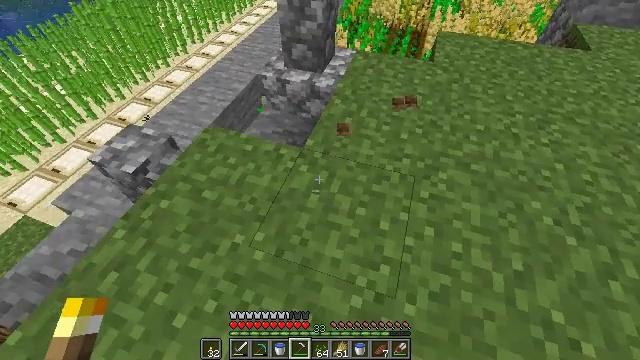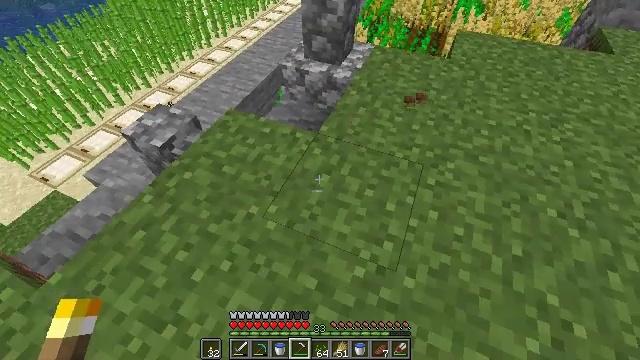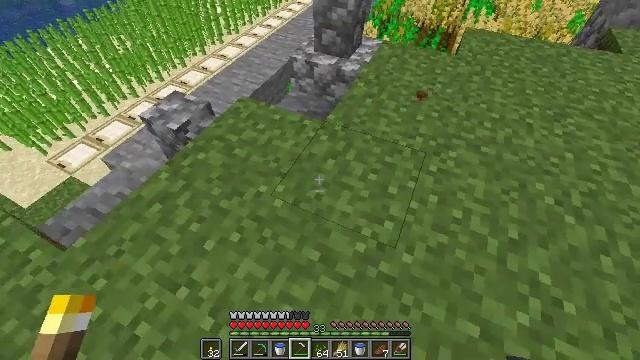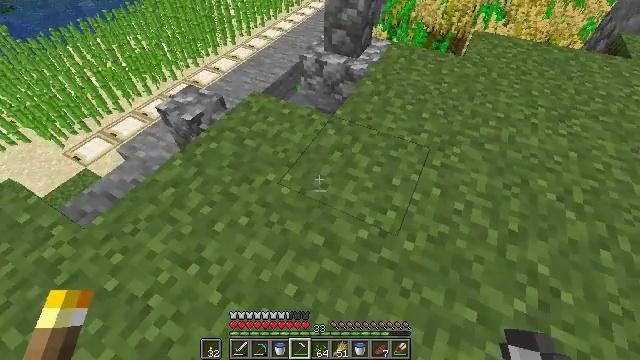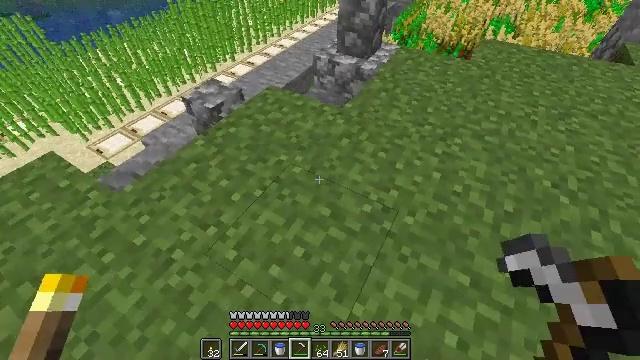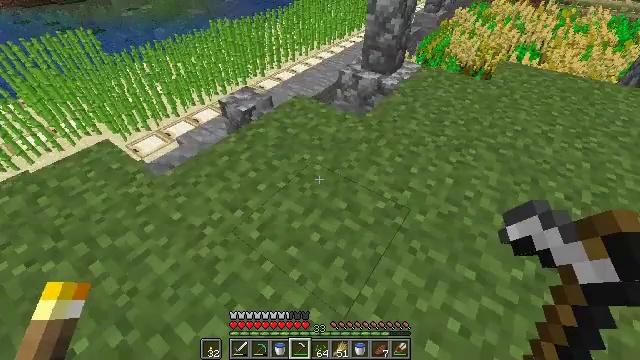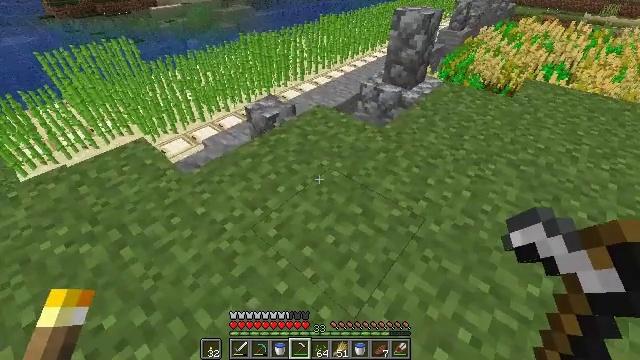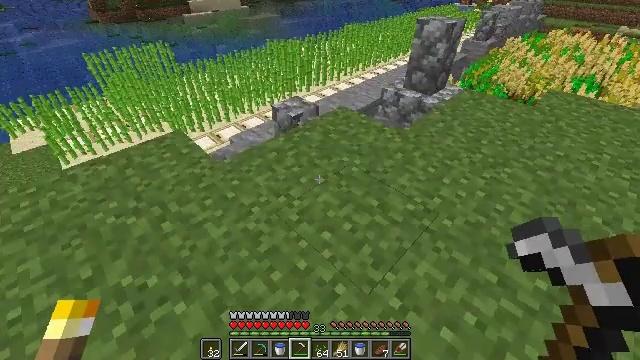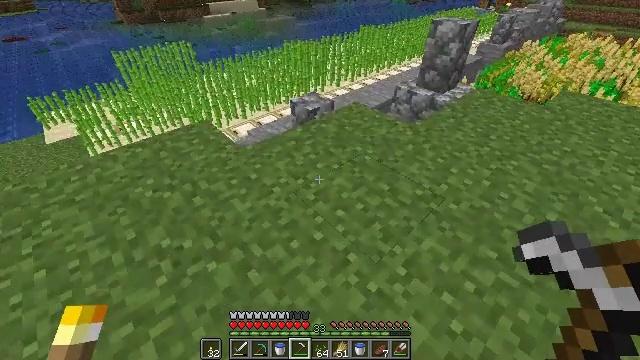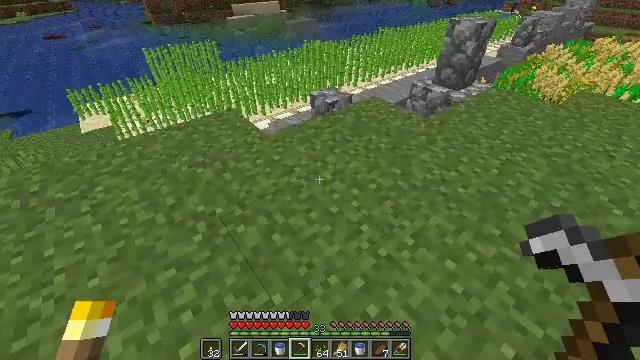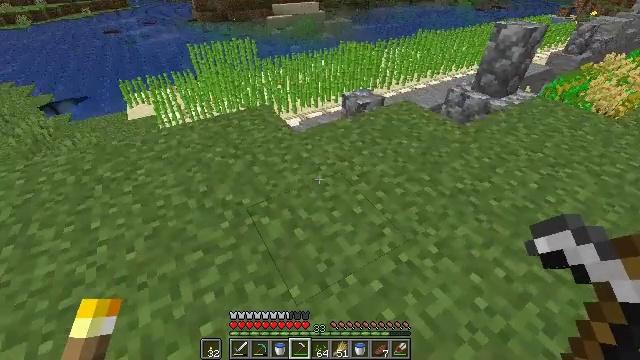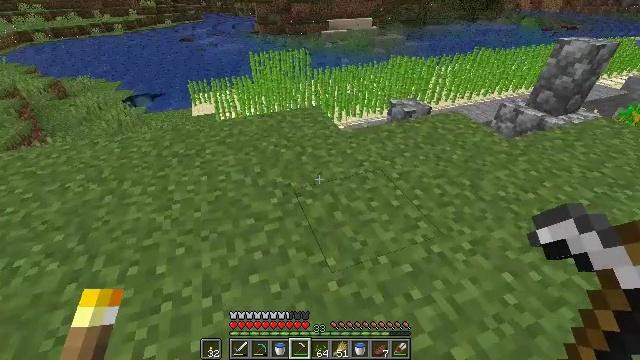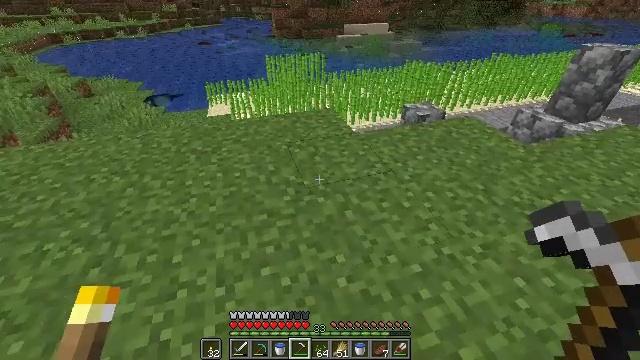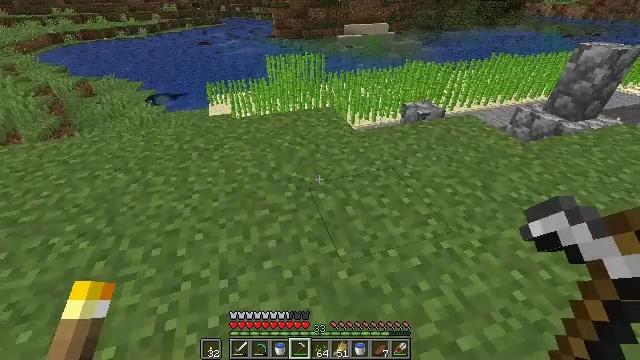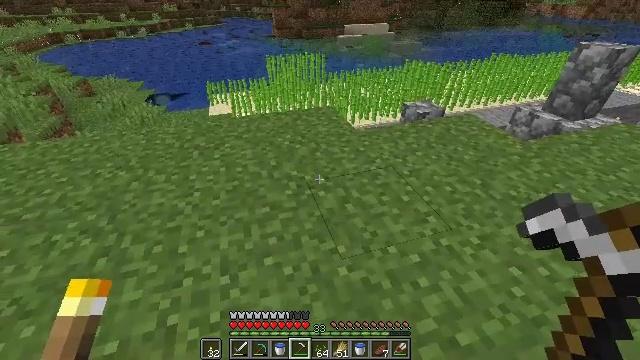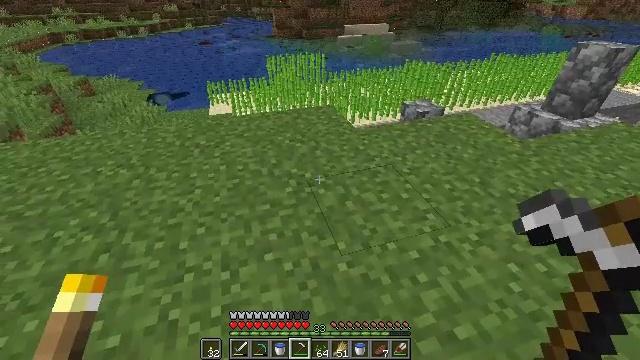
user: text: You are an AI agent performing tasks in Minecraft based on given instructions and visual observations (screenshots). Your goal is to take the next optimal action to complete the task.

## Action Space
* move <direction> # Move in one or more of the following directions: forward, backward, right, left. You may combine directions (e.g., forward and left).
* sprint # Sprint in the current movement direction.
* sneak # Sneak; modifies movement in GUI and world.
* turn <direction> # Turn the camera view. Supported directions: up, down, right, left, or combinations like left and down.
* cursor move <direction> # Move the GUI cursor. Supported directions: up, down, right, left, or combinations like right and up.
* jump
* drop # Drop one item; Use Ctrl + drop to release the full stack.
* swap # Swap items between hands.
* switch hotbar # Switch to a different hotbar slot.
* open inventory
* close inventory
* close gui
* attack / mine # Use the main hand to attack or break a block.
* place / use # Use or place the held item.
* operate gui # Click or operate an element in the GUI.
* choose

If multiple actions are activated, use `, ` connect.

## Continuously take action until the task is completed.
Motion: motion action
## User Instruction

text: Break the grass block.
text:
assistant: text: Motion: move back, turn left
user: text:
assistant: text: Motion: move back, turn left
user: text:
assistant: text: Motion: move back, turn left
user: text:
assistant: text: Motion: move back, turn left and up
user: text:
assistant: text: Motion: move back, turn left and up
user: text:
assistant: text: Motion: move back, turn left and up
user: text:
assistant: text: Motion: move back, turn left and up
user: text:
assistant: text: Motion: move back, turn left
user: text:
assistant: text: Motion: move back, turn left
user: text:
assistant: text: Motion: move back, turn left
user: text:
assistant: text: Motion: turn left and up
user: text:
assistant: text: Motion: turn left
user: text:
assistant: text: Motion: no_op
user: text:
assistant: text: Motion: no_op
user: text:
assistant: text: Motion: no_op
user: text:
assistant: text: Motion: no_op
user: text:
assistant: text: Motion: no_op
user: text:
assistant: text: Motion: no_op
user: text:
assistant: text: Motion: no_op
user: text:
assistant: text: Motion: turn right
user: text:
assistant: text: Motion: turn right
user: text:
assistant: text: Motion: turn right
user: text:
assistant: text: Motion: move forward and move right, turn right
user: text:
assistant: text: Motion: move forward and move right, turn right
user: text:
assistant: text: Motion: move forward and move right, turn right
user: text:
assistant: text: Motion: move forward and move right, turn right
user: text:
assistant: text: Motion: move forward and move right, turn right
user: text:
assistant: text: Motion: move forward and move right
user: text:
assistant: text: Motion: move forward, turn right
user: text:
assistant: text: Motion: turn right